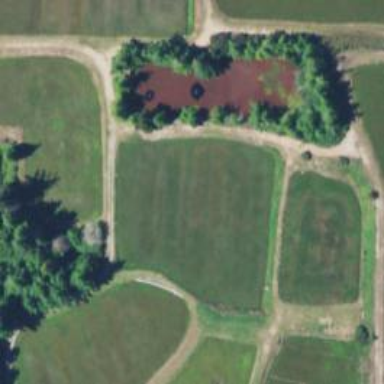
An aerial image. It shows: Farmland with cranberries as the crop.